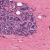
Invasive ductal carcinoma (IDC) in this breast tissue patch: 0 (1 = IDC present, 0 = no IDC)